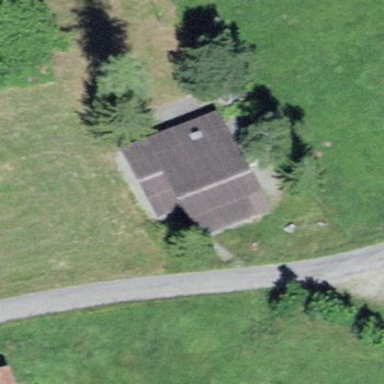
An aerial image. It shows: Cabin is depicted in the image.